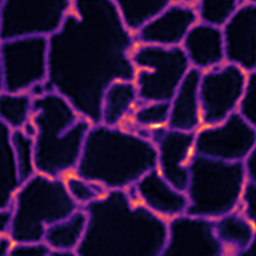
Label: Super-resolution ER image